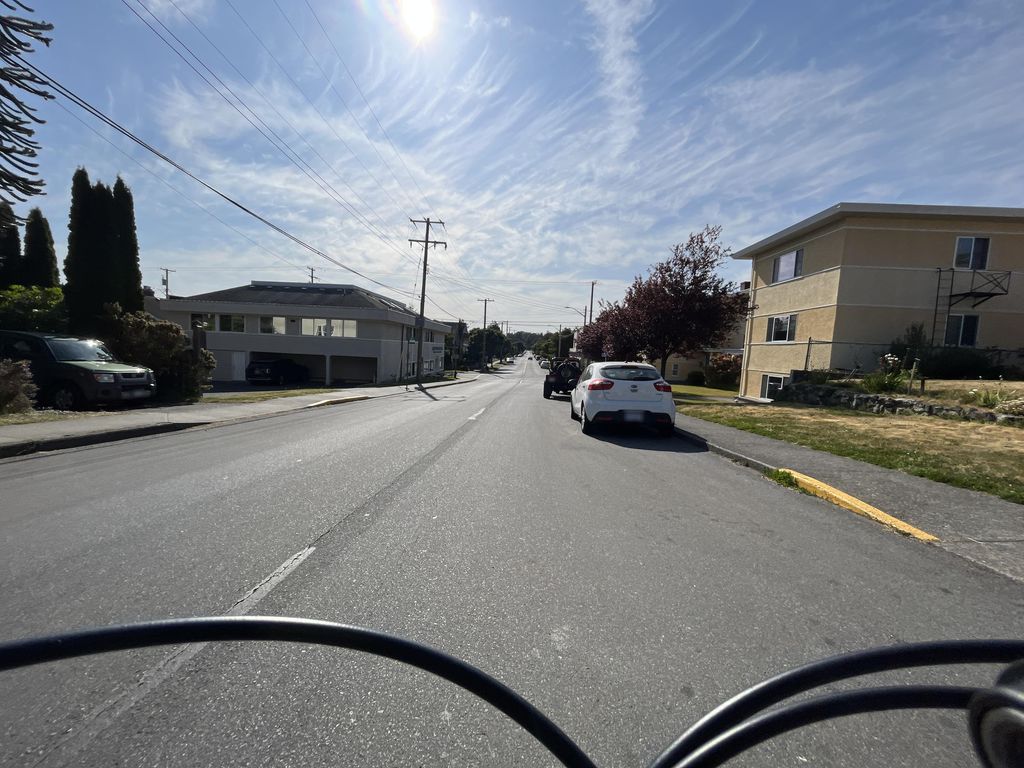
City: victoria